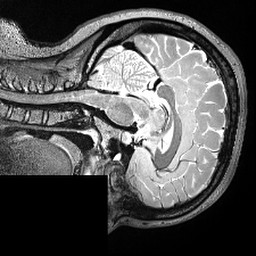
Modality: T2w
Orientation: sagittal
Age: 29
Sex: female